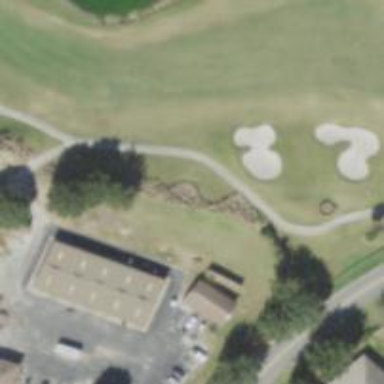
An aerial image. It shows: Path for golf carts.